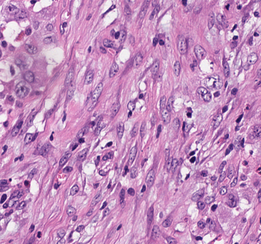
Tumor epithelial tissue: yes
Tumor-associated stroma tissue: yes
Normal tissue: no